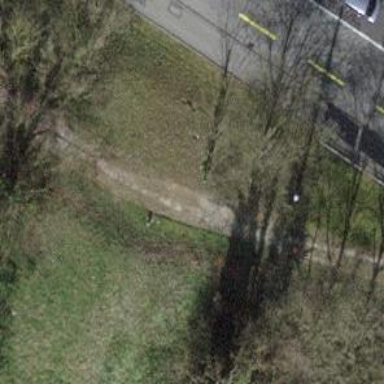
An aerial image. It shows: Footway with fine gravel surface.